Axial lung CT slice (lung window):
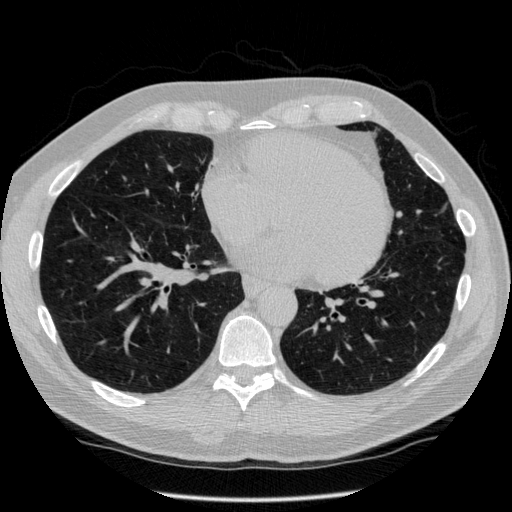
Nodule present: no